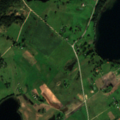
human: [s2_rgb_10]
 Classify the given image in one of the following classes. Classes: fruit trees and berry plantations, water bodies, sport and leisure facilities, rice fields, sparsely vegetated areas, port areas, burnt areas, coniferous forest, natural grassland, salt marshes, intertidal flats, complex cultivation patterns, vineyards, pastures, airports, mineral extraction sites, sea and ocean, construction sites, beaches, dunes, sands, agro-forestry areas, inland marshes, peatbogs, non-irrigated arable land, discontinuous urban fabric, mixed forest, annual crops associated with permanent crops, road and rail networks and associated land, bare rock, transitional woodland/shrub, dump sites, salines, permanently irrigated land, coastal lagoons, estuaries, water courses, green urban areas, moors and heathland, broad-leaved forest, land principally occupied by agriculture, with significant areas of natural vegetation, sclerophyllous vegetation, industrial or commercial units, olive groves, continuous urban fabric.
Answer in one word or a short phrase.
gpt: non-irrigated arable land, pastures, complex cultivation patterns, land principally occupied by agriculture, with significant areas of natural vegetation, broad-leaved forest, water bodies